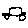
Label: car